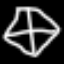
Label: diamond